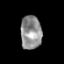
Tissue: prostate
Cell type: Myeloid cells
Senescence score: 0.2555
Nuclear area (px): 689
Mean DAPI intensity: 144.91